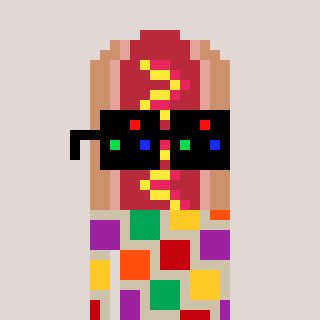
a pixel art character with square black sunglasses, a hotdog-shaped head and a bege-colored body on a warm background